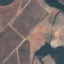
Land use / land cover class: PermanentCrop